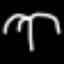
Label: palm tree